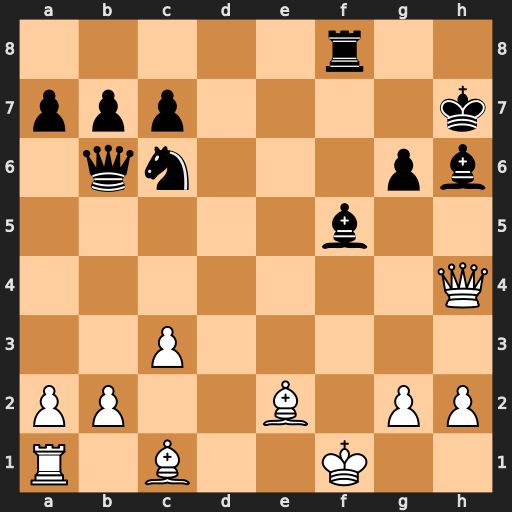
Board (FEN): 5r2/ppp4k/1qn3pb/5b2/7Q/2P5/PP2B1PP/R1B2K2
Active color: w
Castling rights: -
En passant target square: -
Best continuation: Bxh6 g5 Bxg5+